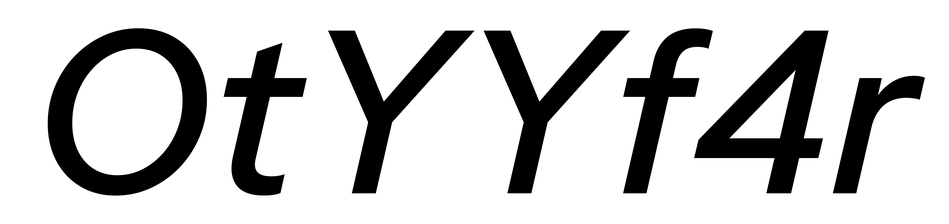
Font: InstrumentSans-Italic_Medium_Italic